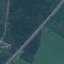
Label: Highway